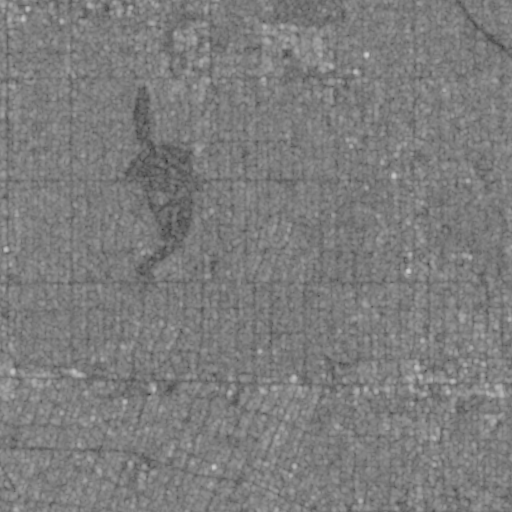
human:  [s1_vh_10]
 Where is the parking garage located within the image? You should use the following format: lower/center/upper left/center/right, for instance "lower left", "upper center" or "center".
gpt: The parking garage is located in the upper left of the image.
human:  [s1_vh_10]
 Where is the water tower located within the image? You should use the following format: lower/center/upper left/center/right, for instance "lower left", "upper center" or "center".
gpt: The water tower is located in the upper center of the image.
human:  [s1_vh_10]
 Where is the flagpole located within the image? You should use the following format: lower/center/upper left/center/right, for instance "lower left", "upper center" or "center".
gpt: The flagpole is located in the lower right of the image.
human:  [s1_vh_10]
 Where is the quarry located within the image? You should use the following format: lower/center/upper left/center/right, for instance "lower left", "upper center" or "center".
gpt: There is no quarry in the image.

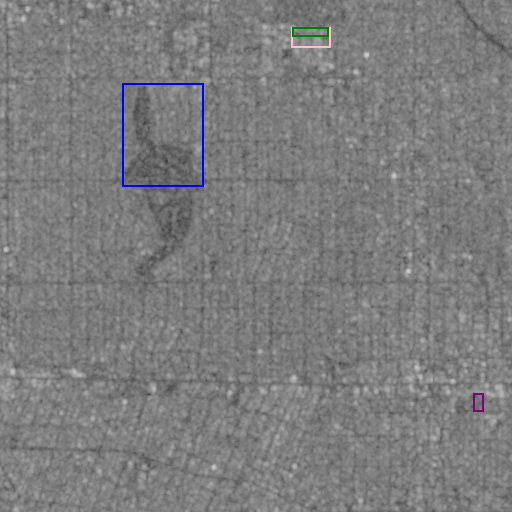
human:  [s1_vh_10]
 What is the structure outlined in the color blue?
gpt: The structure outlined in blue is a park.
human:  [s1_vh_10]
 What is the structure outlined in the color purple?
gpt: The structure outlined in purple is a parking lot.
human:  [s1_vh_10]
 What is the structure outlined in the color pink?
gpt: The structure outlined in pink is a building.
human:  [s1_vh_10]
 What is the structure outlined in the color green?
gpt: The structure outlined in green is a building.
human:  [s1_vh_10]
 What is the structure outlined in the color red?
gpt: There is no red outline.